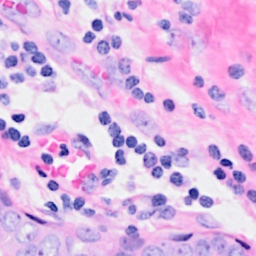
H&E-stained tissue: Breast